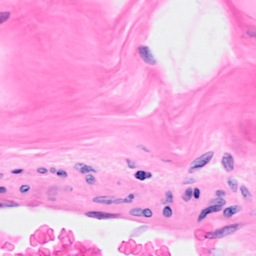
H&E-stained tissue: Breast